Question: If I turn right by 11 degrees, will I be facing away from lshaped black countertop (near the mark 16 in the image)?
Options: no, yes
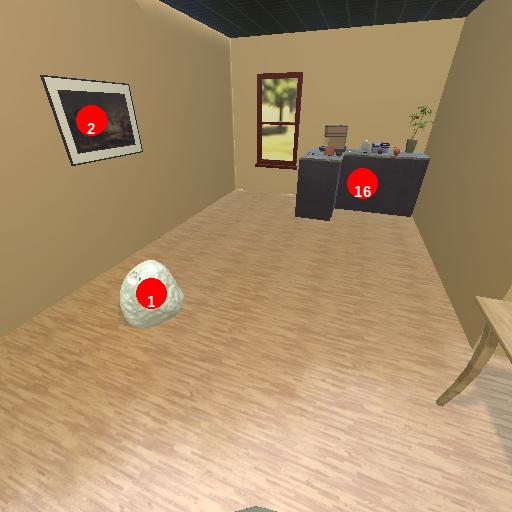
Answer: no